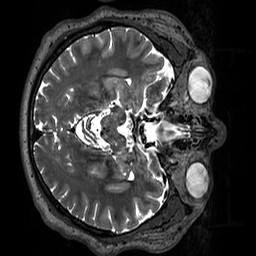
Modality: T2w
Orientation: axial
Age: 41
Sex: male
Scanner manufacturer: siemens
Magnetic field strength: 3 T
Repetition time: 3.2 s
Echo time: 0.412 s